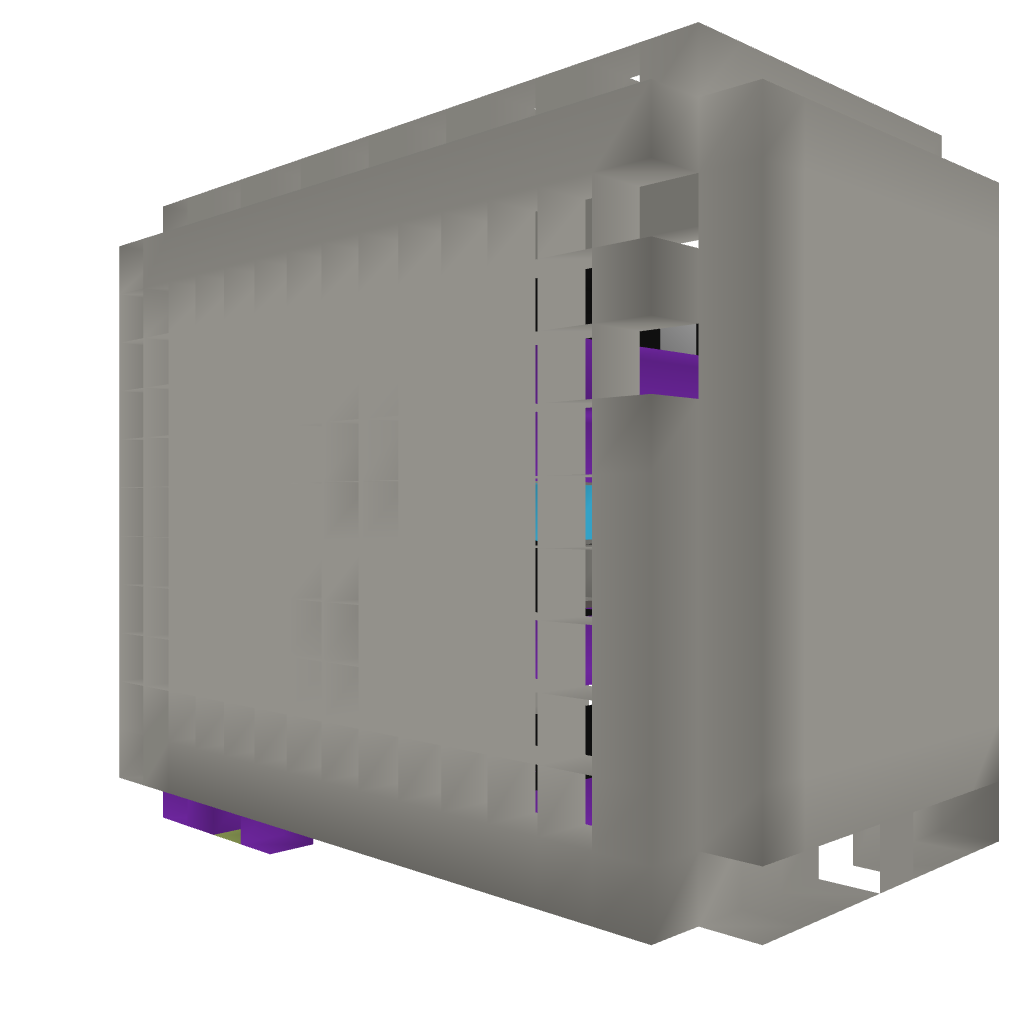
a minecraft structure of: Easy 7-Segment Counter by Chunkie